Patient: sex M, age 57
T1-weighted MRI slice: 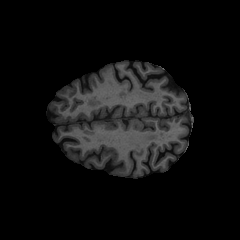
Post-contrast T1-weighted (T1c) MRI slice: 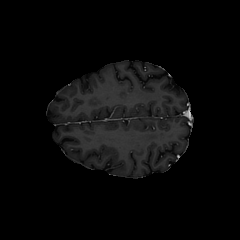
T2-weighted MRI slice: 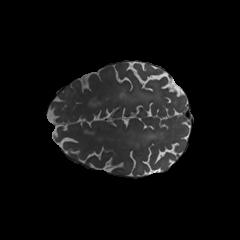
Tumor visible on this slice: no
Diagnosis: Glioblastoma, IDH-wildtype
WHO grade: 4